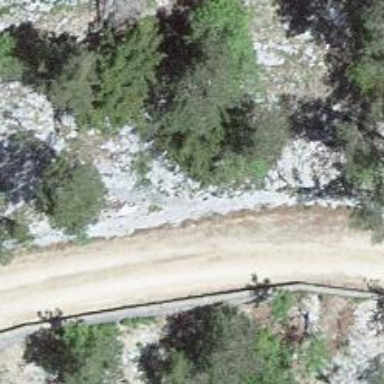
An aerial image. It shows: Unclassified road with fine gravel surface.